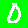
Digit: 0